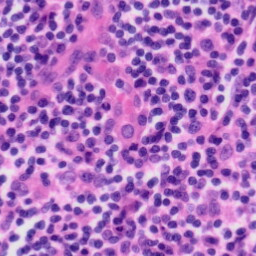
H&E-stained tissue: Tonsil